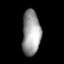
Tissue: lung
Cell type: Myeloid cells
Senescence score: 0.5879
Nuclear area (px): 810
Mean DAPI intensity: 154.735